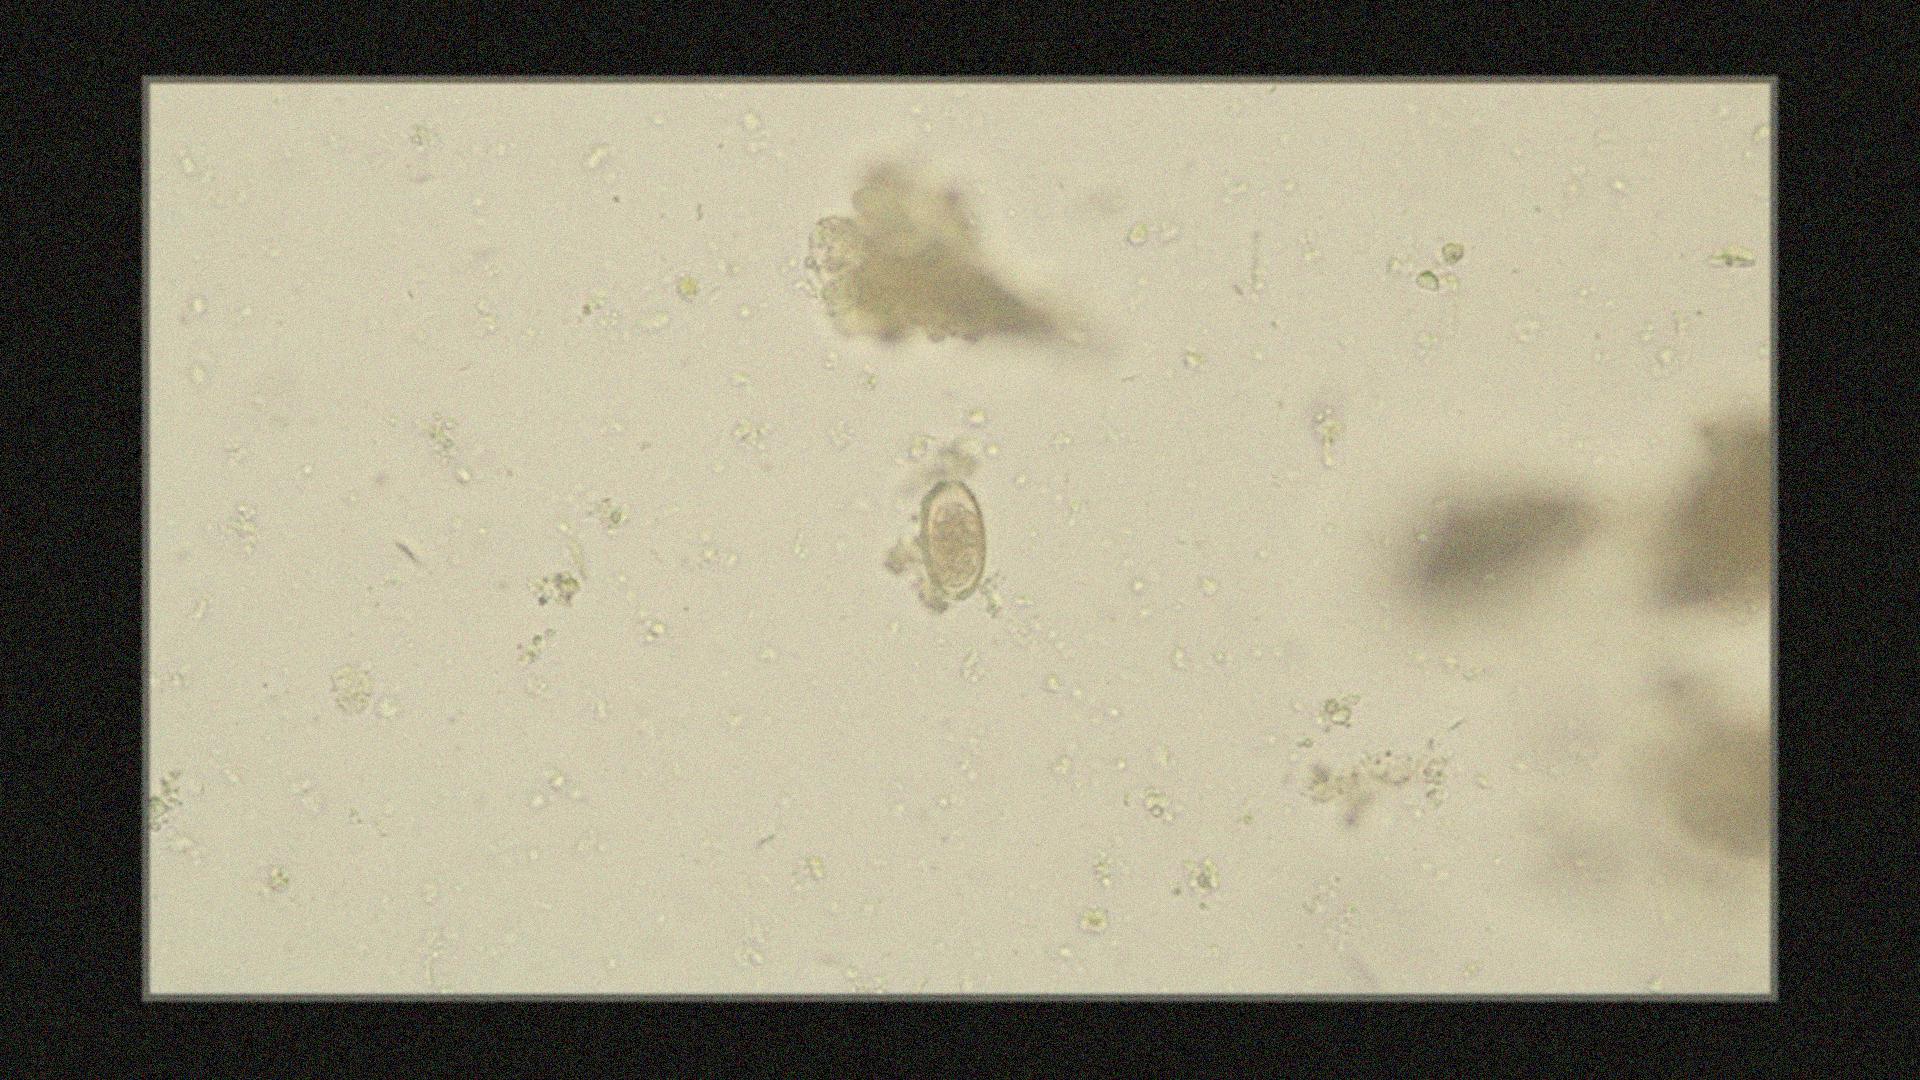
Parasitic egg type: Capillaria philippinensis